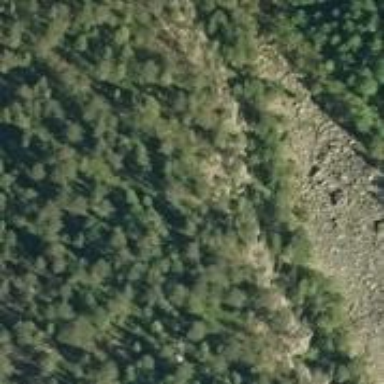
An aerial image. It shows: Natural cliff.